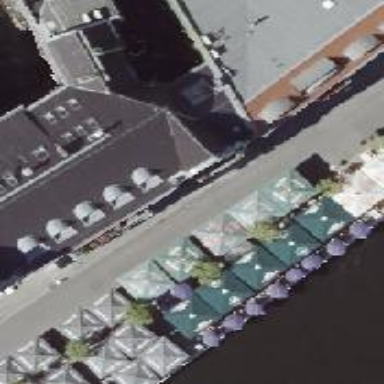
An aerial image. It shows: Pub.